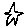
Label: star